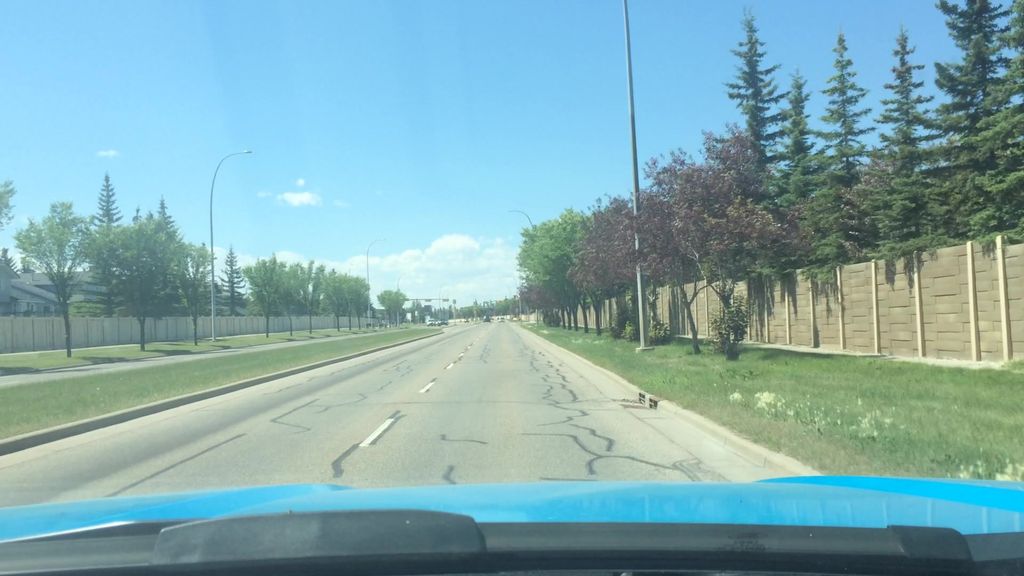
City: calgary